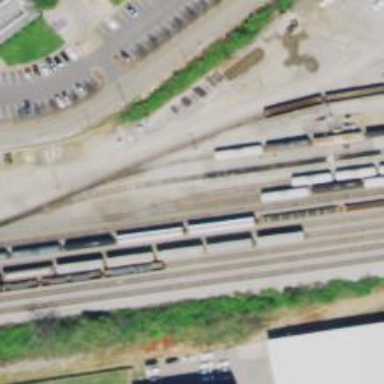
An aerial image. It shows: Railway yard.